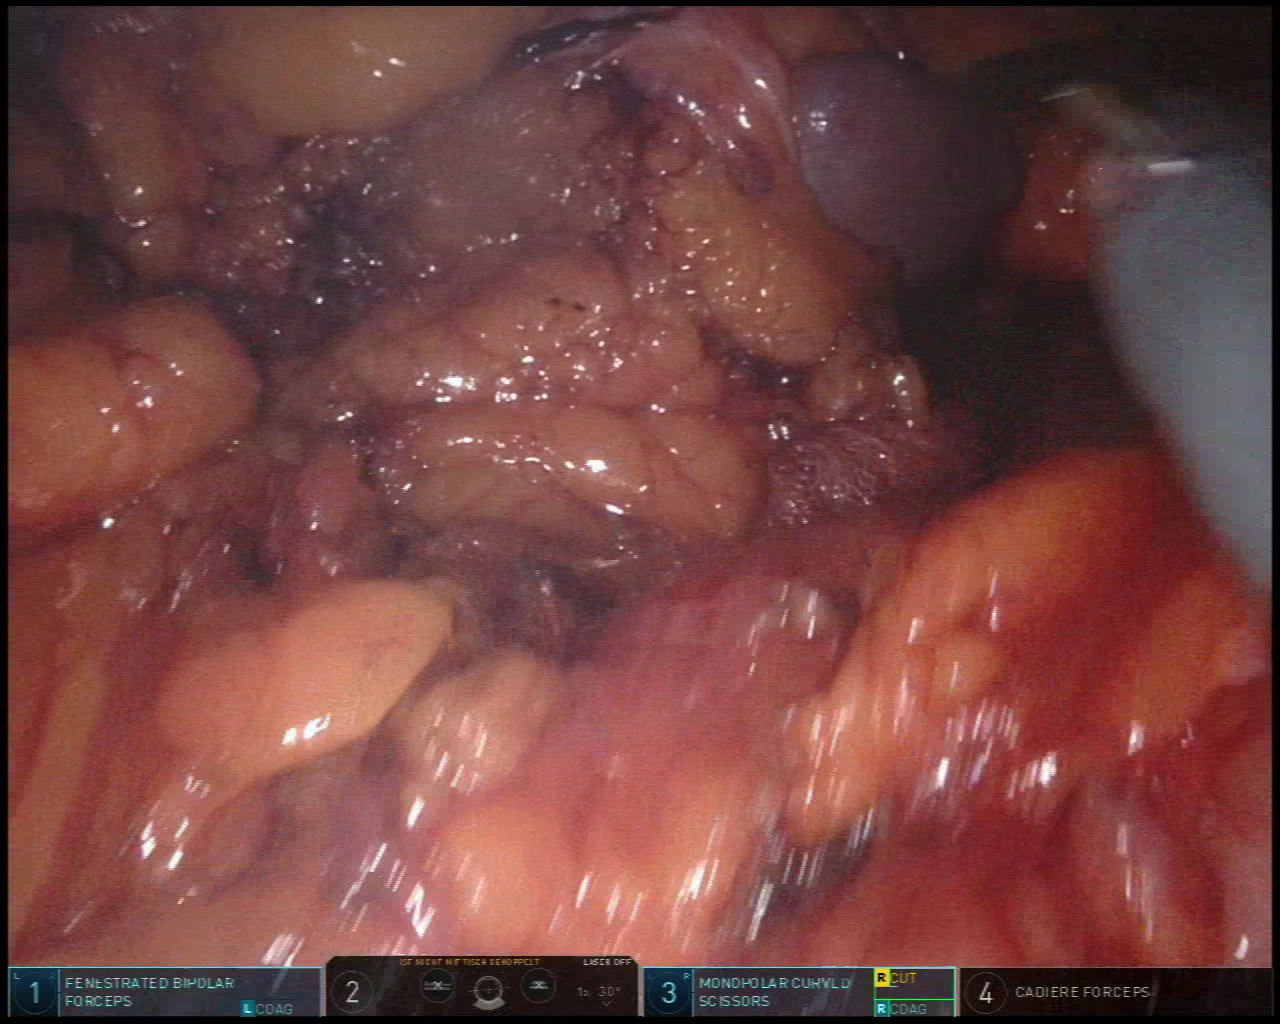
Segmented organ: spleen
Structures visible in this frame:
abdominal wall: no
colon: no
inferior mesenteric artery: no
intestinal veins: no
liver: no
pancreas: no
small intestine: no
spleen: yes
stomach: no
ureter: no
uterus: no
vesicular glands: no